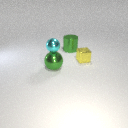
large green metal cylinder to the right of large green metal sphere